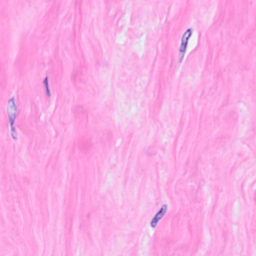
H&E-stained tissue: Breast